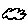
Label: cloud